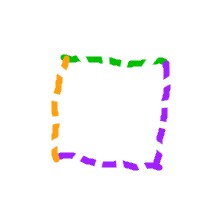
Shape: square